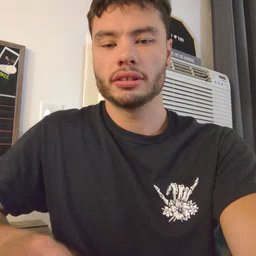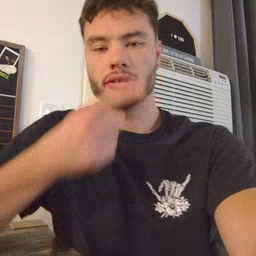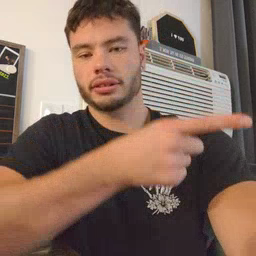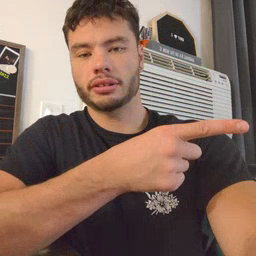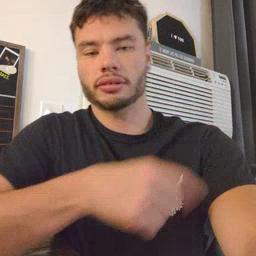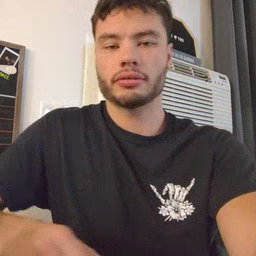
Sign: hesheit